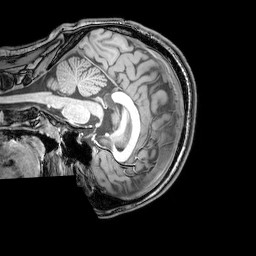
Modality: T1w
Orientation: sagittal
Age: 23
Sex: male
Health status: healthy
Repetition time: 0.081 s
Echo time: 0.037 s